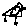
Label: bird